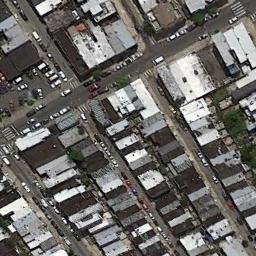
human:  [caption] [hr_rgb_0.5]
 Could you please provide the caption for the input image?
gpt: The dense residential is next to the road with many cars .

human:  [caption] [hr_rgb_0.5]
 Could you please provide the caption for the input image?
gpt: The residential area is on both sides of the road .

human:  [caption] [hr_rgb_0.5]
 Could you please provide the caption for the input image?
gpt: There are many roads and neatly arranged houses and trees and many vehicles in densely populated areas .

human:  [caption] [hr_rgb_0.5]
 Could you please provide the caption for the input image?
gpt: A dense residential area has lots of houses next to each other while some roads go through the residential area .

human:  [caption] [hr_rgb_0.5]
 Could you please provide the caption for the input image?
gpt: There are many gray and white buildings on dense residential area .